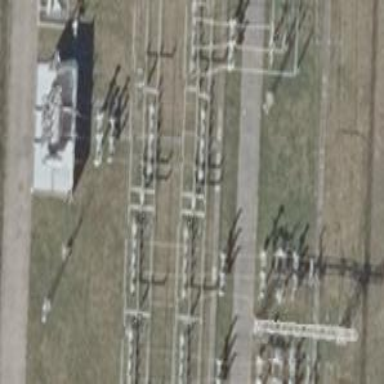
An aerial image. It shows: Switch used for power control.